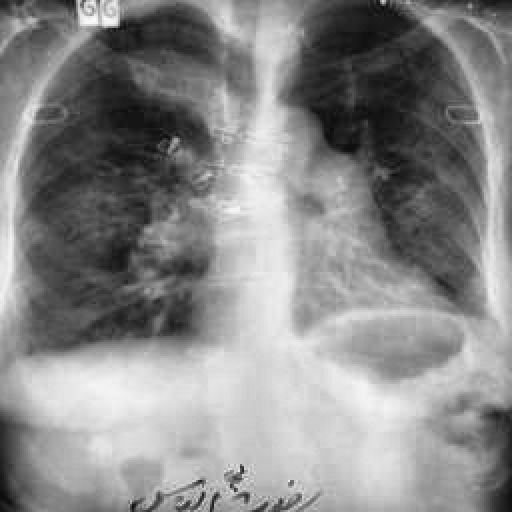
Finding: TUBERCULOSIS